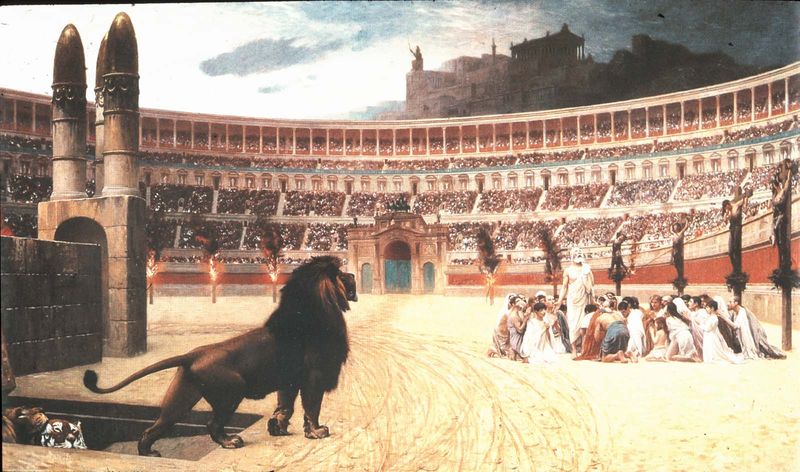
Titel: Das letzte Gebet der christlichen Märtyrer
Künstler: Jean-Léon Gérôme
Institution: Baltimore, Art Gallery
Schlagwörter: berg, blau, feuer, gemälde, himmel, kämpfer, wolken, menschen, sand, stadt, braun, männer, stein, boden, publikum, mähne, italien, zuschauer, arena, eingang, antike, beten, gebet, rom, manege, kreuze, spiele, tempel, löwe, tribünen, christen, sklaven, athen, luke, akropolis, amphitheater, gladiatoren, koloseum, christenverfolgung, fackeln, kollosseum, tiger, galdiatoren, gladitoren, culosseum